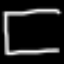
Label: square